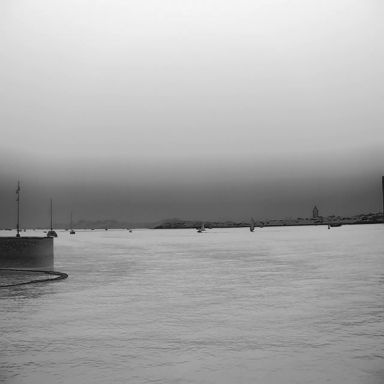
There are nine canoes in the infrared image.